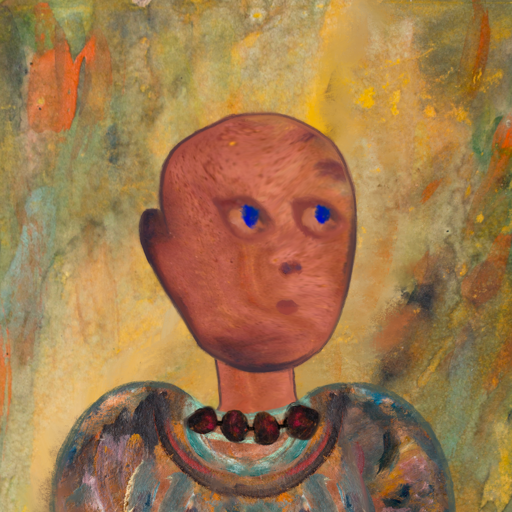
Background: Comrade, Head And Neck Side: Mother_And_Son_Mother, Face Side: Mother_And_Son_Mother, Bust: Boggyland, Hair Side: Blank, Head Accessory: Blank, Second Necklace: Blank, Necklace: Mosgoul, Baby: Blank